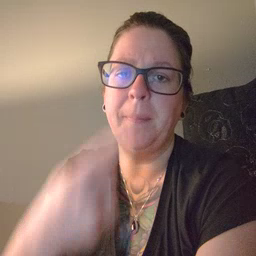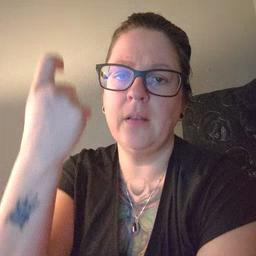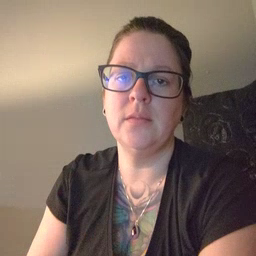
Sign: because